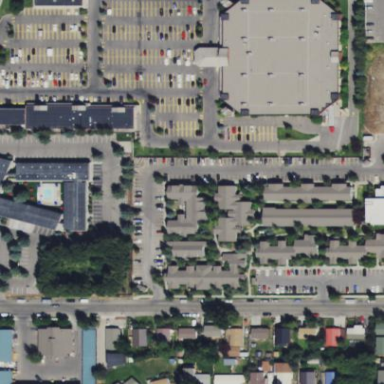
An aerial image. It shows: Area zoned for residential use with apartment buildings.